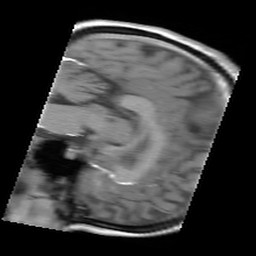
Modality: FLASH
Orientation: sagittal
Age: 28
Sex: female
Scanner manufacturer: siemens
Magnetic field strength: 3 T
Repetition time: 0.245 s
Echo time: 0.0026 s